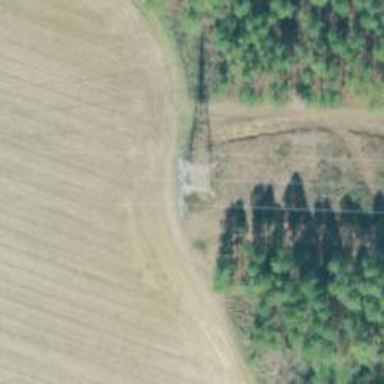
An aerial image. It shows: Lattice structure tower.